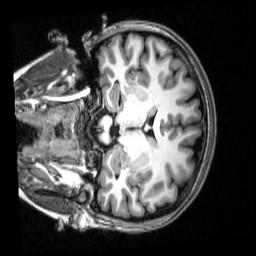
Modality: T1w
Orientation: coronal
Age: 19
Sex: female
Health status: healthy
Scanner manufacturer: siemens
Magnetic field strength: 3 T
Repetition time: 2.53 s
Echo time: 0.00339 s